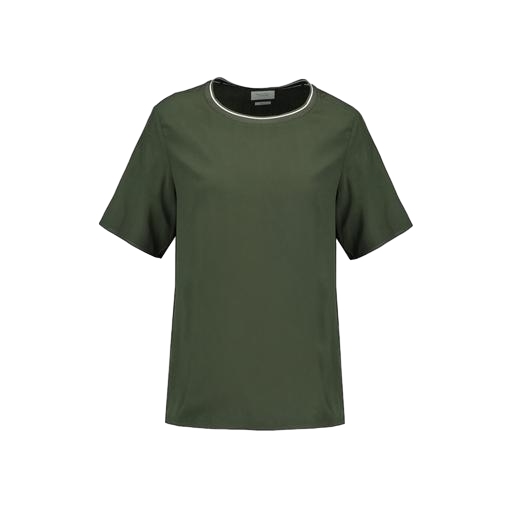
green short-sleeve top, army green t-shirt, short-sleeve top only macy, white background